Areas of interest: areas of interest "Dashatou Cruise Ship Dock"
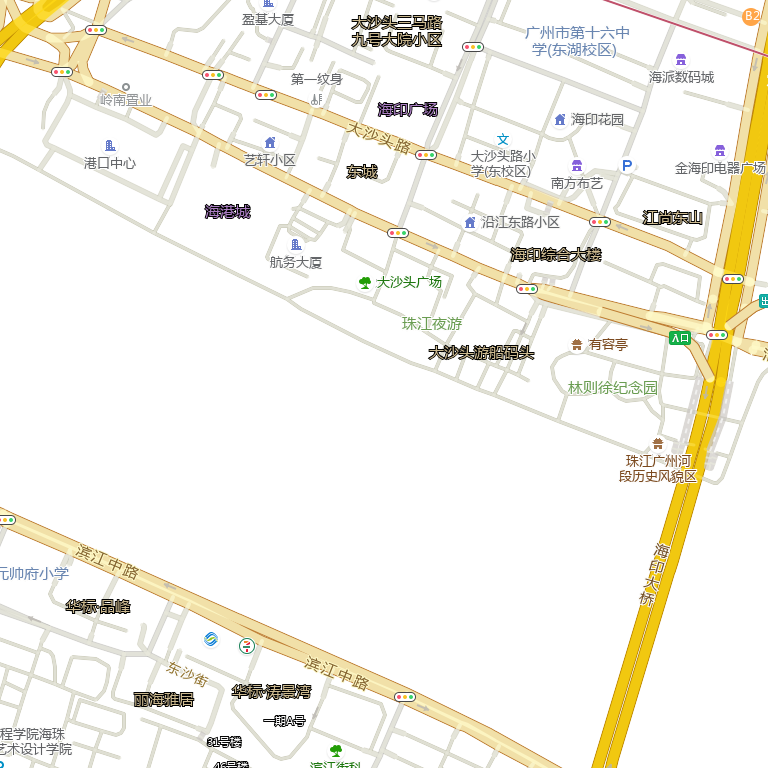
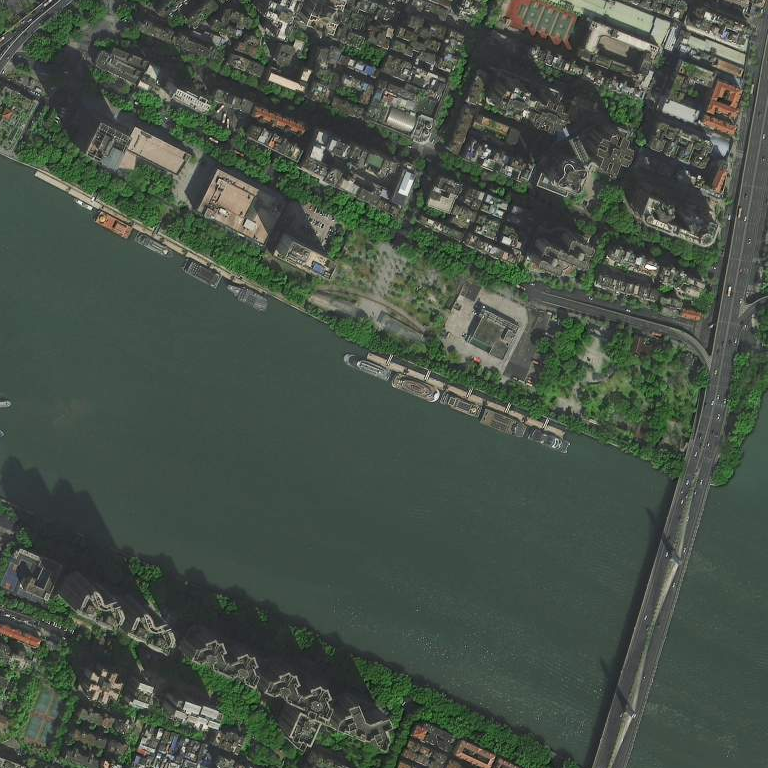